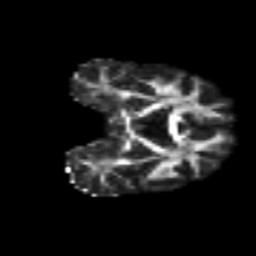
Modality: FA
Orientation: coronal
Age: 34
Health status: ill
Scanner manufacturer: philips
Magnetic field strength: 3 T
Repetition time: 9 s
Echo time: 0.127 s